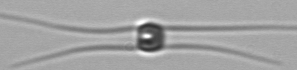
Label: Chaetoceros_danicus